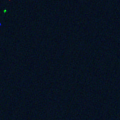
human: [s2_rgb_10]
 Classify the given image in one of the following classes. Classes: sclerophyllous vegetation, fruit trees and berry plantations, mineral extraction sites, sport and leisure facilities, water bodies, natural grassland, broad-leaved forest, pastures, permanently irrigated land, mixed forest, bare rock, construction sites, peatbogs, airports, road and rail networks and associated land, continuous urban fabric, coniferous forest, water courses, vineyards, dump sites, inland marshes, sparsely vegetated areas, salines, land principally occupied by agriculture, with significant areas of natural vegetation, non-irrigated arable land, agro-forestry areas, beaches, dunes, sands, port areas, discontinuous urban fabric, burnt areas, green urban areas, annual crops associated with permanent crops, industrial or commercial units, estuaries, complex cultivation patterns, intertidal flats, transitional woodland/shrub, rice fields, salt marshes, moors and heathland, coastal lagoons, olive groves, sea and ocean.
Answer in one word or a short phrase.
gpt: sea and ocean